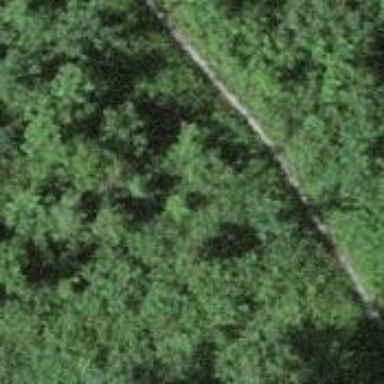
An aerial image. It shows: Path made of earth.